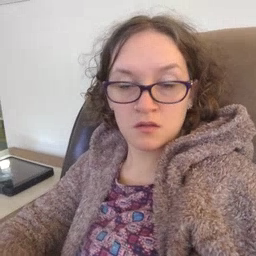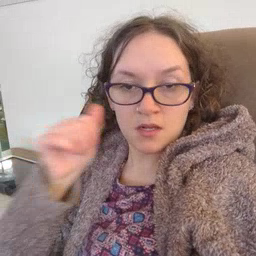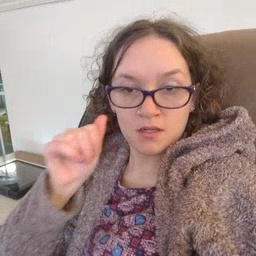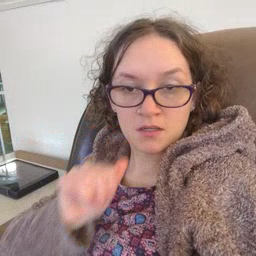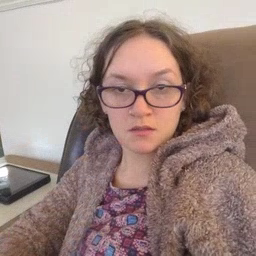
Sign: aunt